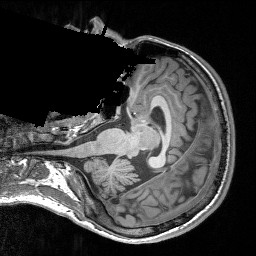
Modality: T1w
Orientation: axial